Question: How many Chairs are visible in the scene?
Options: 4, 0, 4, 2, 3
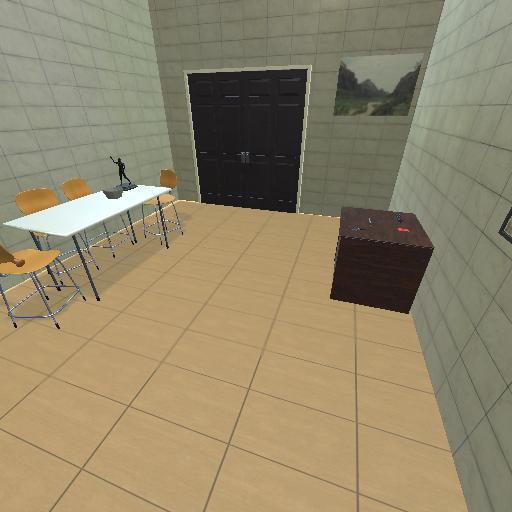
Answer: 4